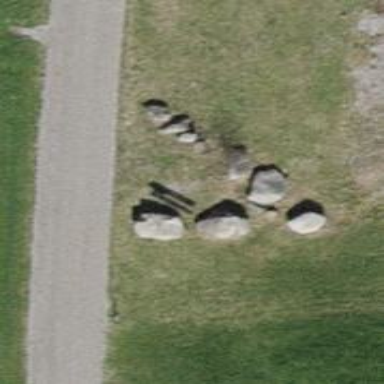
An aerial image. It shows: Bench for seating.